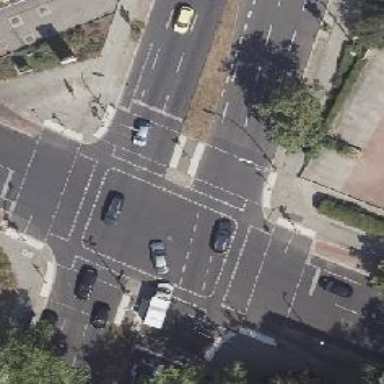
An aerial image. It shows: Road crossing with traffic signals.